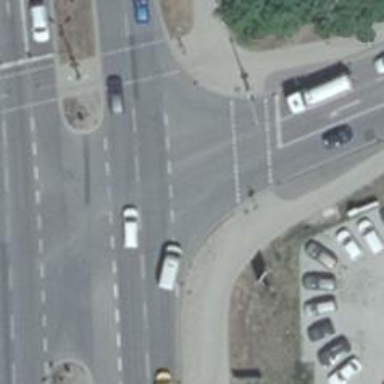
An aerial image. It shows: Road with traffic signals at crossing.